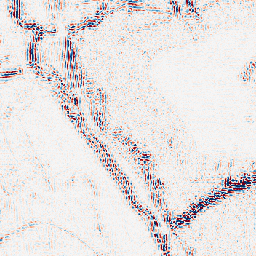
Category: wavelet
Decomposition family: wavelet_reverse_biorthogonal
Decomposition parameters: wavelet: rbio3.5
level: 2
Upsampling method: quintic
Upsampling parameters: scale: 4
Upsampling scale: 4